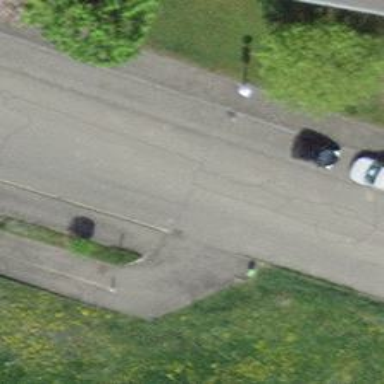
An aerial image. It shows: Footway.